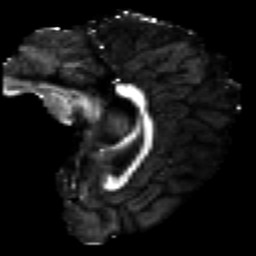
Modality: FA
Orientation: sagittal
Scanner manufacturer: ge
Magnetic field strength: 3 T
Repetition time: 7.98 s
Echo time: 0.0701 s